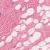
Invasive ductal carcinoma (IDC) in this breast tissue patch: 0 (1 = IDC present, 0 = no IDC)